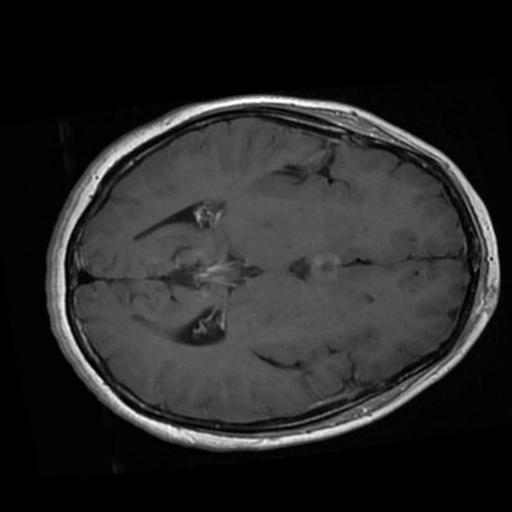
Label: brain_tumor